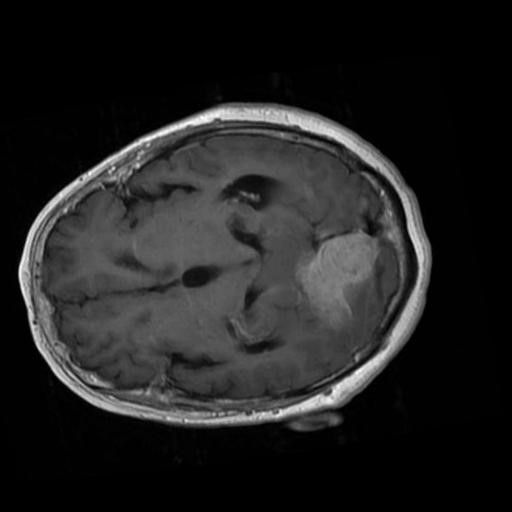
Label: brain_menin